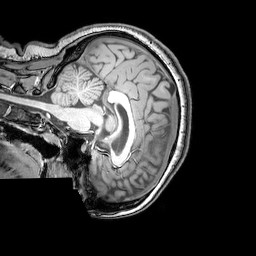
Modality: T1w
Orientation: sagittal
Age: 22
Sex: female
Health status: healthy
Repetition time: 0.081 s
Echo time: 0.037 s